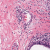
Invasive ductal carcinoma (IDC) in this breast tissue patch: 1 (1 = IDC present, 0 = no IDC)